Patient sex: F
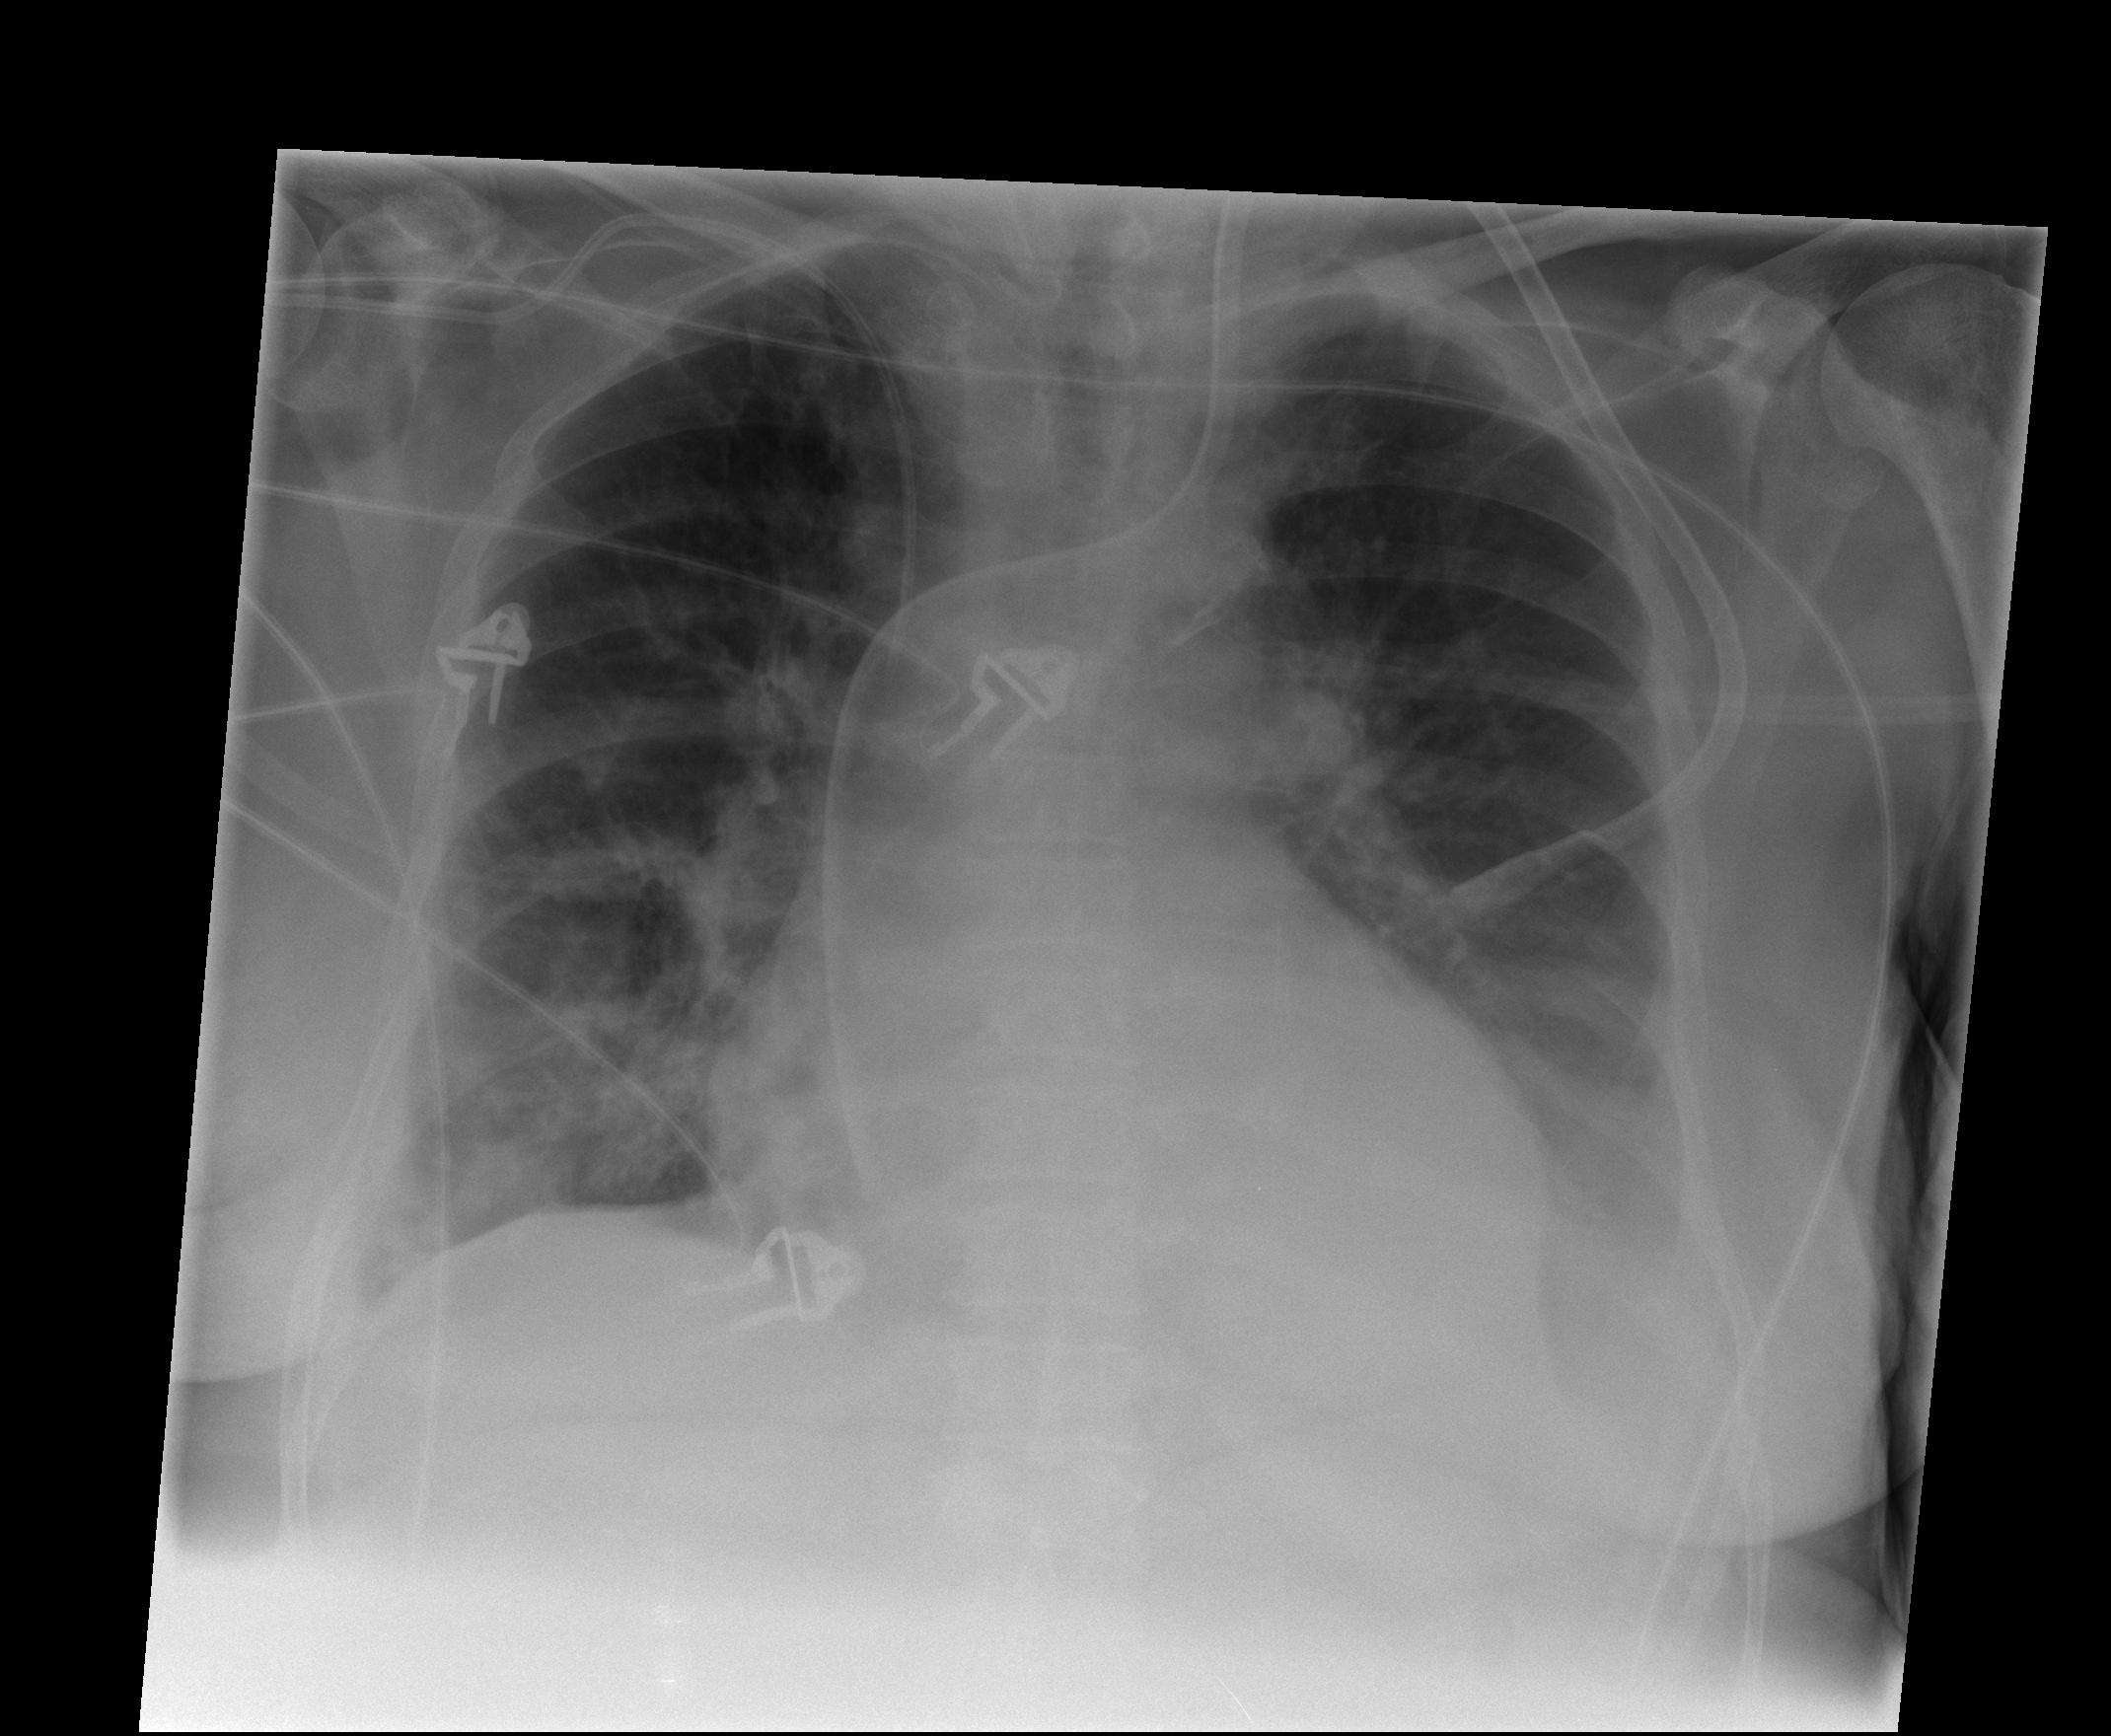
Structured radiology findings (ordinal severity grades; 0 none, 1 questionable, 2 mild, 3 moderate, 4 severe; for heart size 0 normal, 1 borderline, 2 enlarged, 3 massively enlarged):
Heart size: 1
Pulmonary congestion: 1
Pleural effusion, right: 1
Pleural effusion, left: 3
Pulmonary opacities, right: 2
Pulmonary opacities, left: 1
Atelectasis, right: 2
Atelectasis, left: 2